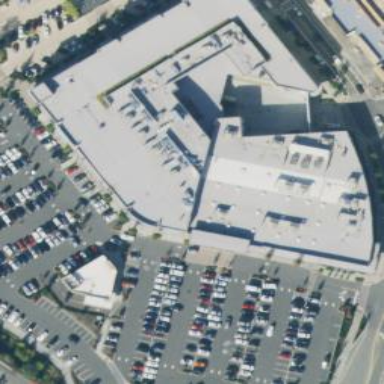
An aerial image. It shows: Supermarket.